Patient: sex F, age 59
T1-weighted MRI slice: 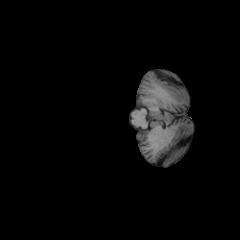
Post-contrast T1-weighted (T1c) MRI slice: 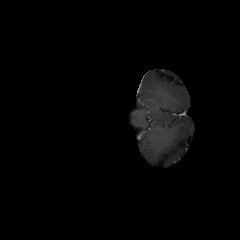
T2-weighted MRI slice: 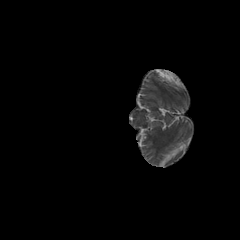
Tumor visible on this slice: no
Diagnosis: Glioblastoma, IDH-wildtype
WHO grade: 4